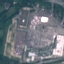
Label: Industrial